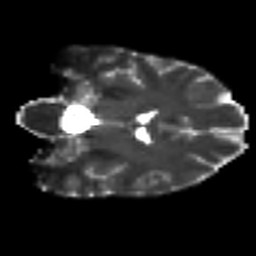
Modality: T2w
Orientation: coronal
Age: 38
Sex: female
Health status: healthy
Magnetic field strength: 3 T
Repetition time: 9 s
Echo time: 0.093 s